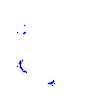
Particle: proton